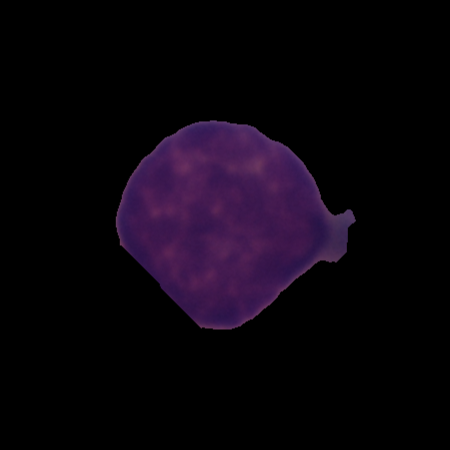
Label: cancer